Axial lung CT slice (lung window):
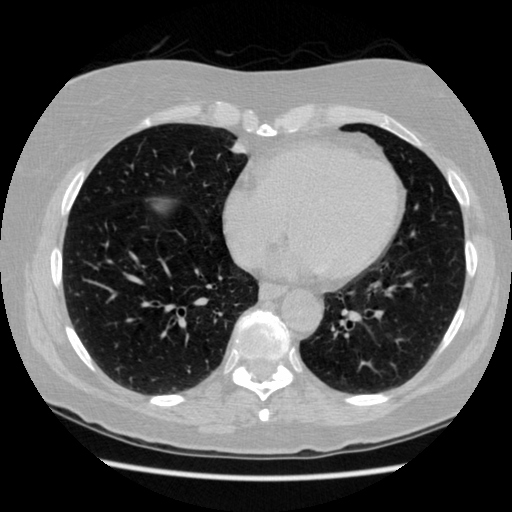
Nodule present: no